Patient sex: F
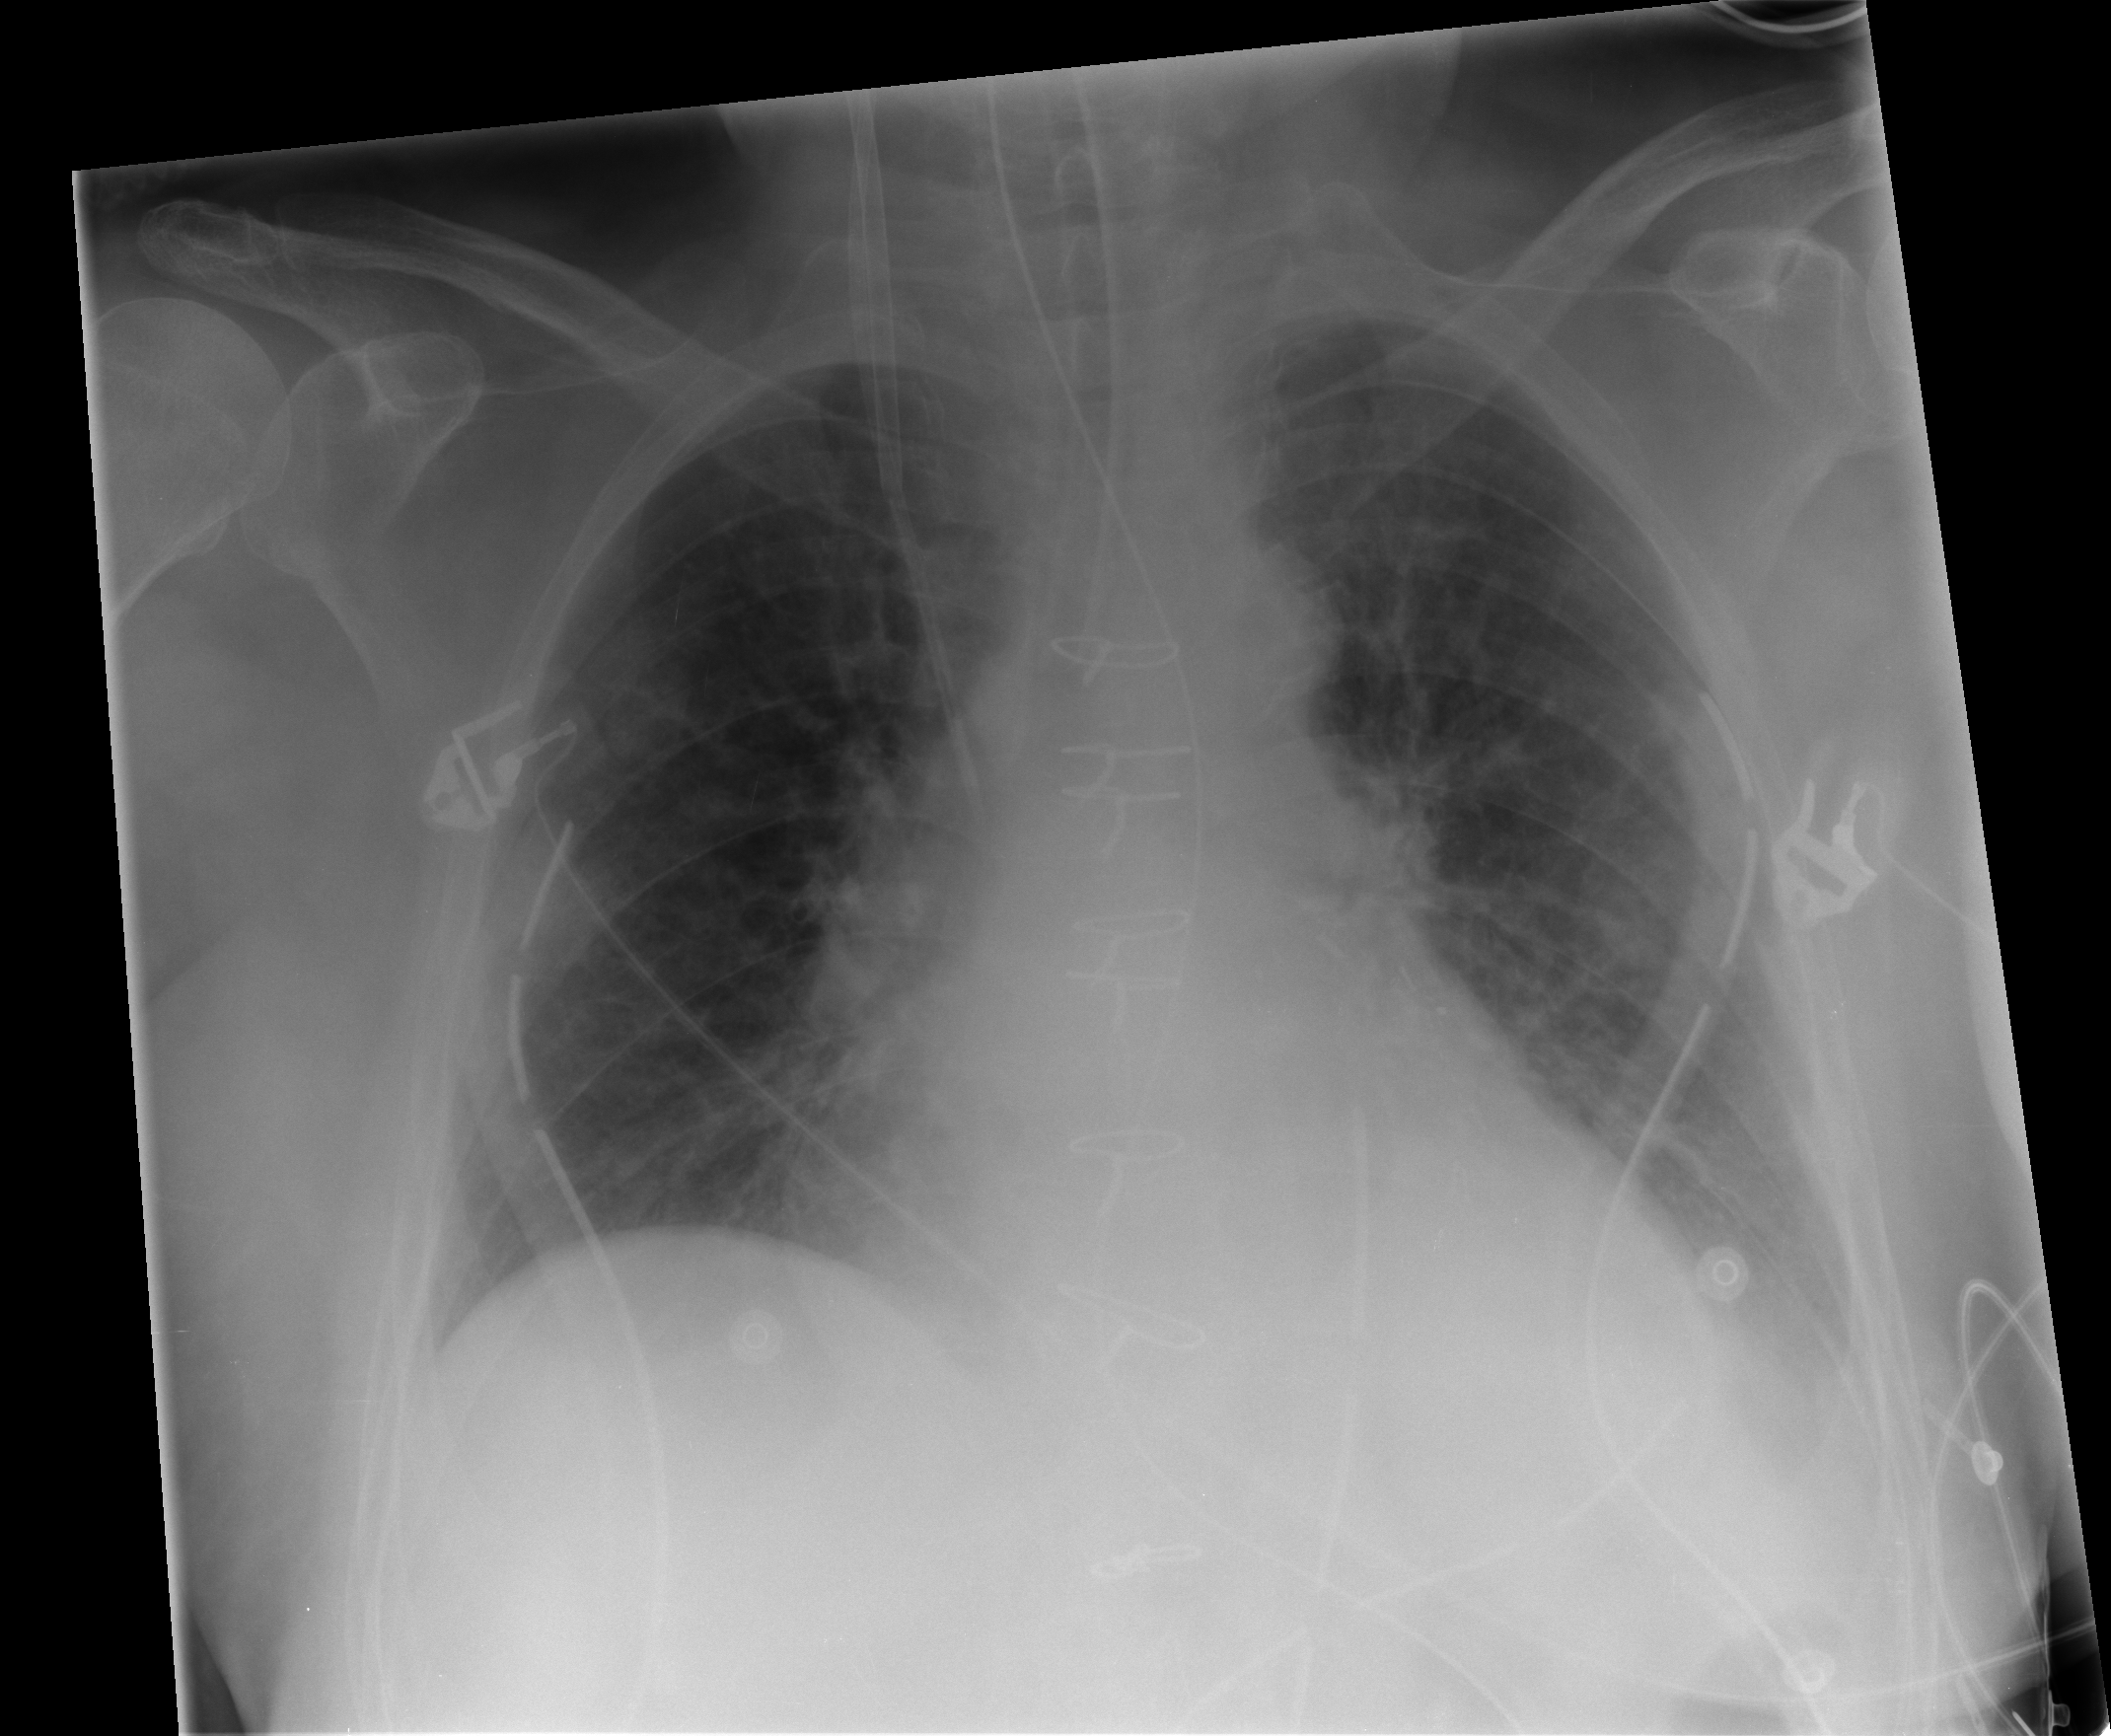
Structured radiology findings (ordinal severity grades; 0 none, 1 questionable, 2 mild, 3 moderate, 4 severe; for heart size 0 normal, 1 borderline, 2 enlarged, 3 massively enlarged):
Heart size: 2
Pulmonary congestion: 2
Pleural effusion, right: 0
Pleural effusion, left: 2
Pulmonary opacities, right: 1
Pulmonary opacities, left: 2
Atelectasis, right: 2
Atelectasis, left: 3